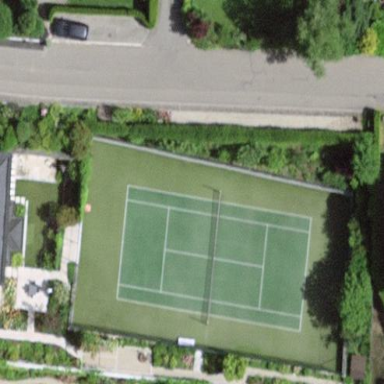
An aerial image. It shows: Tennis court on pitch designated for leisure land.